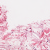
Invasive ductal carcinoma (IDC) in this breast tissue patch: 0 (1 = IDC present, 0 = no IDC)